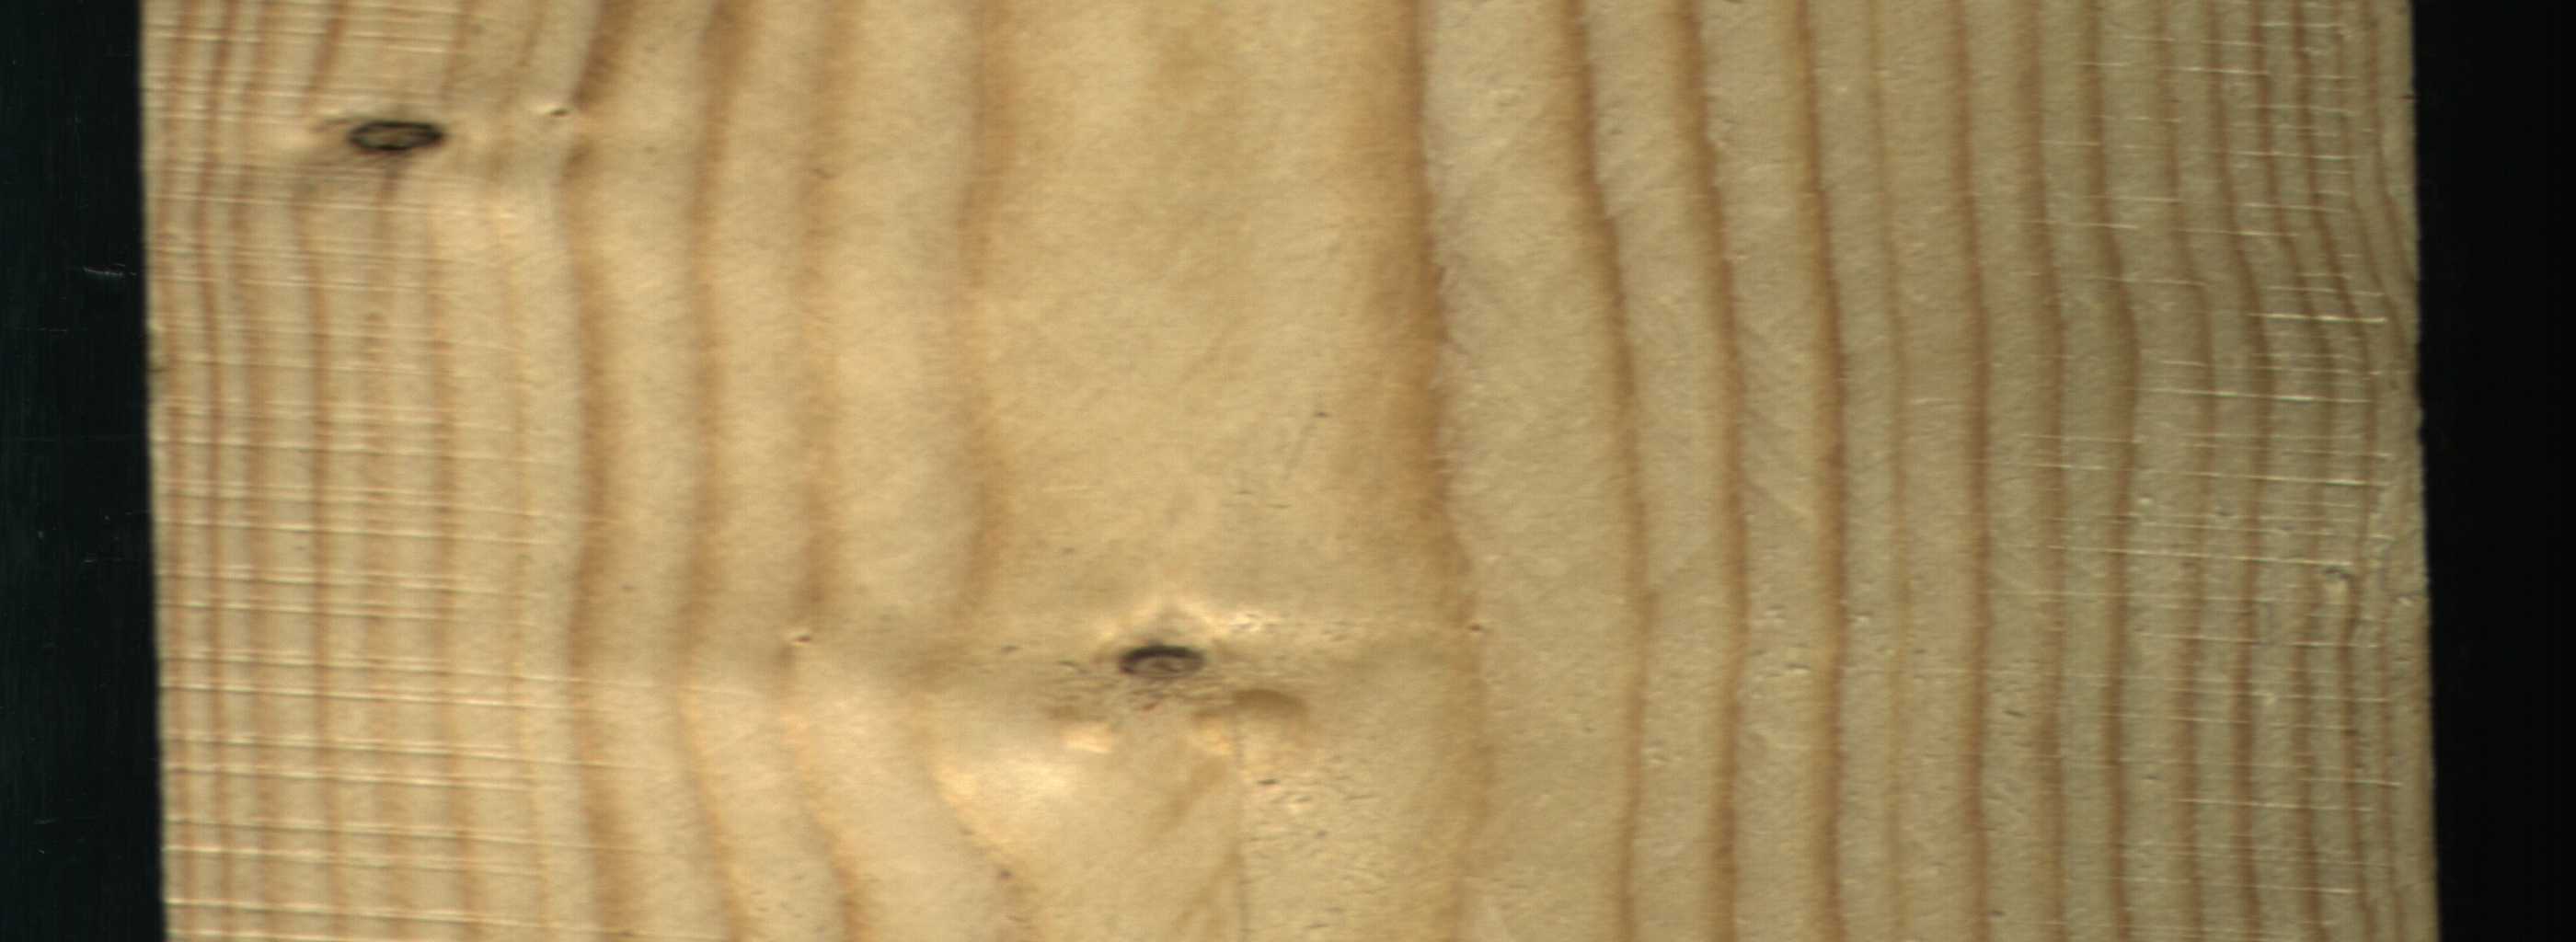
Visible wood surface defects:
Dead_Knot
Dead_Knot
Live_Knot